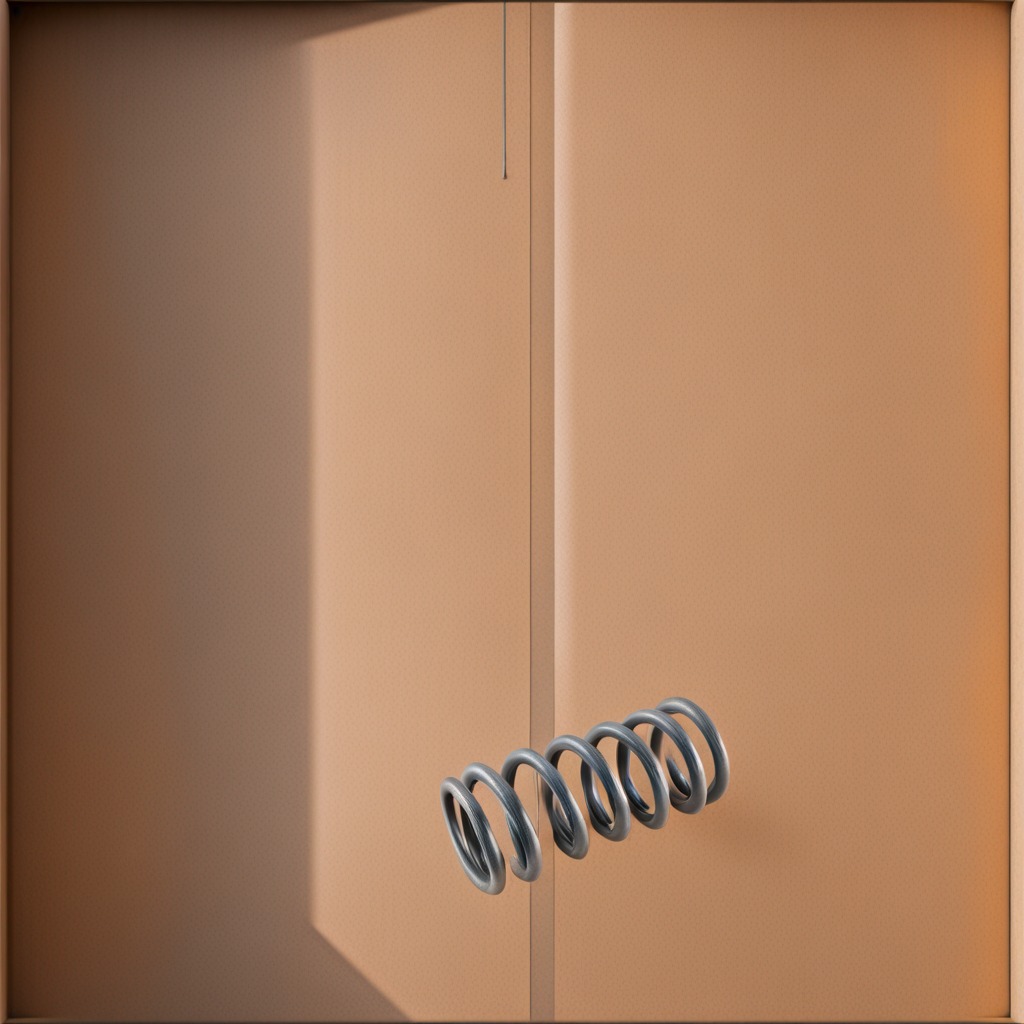
A coiled metal spring is lying on a clean dry cardboard box surface in an outdoor workshop during daytime bright natural light soft shadows slightly creased but